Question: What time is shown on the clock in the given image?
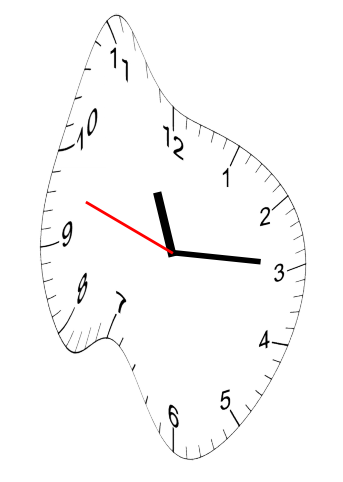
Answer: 11:14:48